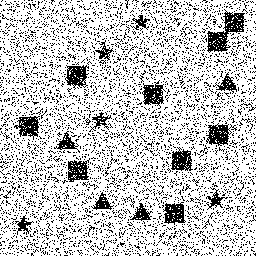
Squares: 9
Triangles: 4
Stars: 5
Total shapes: 18